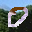
Label: 0